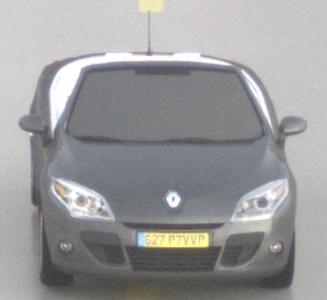
Make: Renault
Model: Mégane Coupé-Cabriolet 1.6 16V 110
Detailed model: Mégane (III) Coupé-Cabriolet
Model produced from: 2010/06
Model produced until: 2013/03
Doors: 2
Color: gray
Road condition: wet road
Daytime: sunrise or sunset
Contrast: low contrast